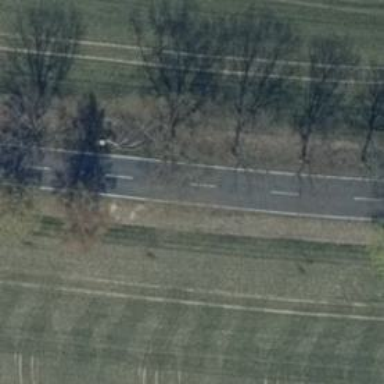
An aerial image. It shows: Secondary road with asphalt surface.